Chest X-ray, AP view. Patient: 57 years old, sex F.
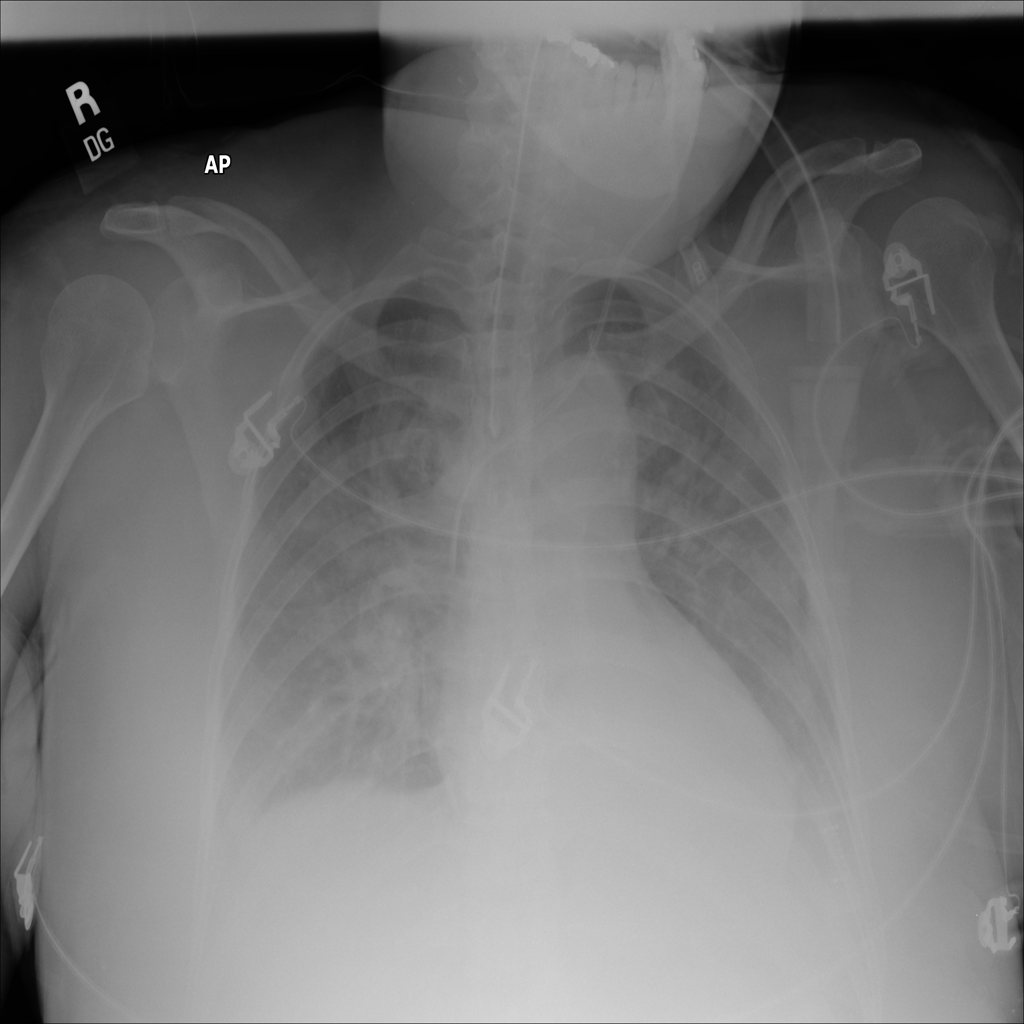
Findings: No Finding